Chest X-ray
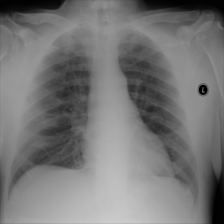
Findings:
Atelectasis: negative
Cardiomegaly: negative
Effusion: negative
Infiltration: negative
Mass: negative
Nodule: negative
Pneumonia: negative
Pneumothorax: negative
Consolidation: negative
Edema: negative
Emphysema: negative
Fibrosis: negative
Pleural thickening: negative
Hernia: negative